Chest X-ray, AP view. Patient: 59 years old, sex M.
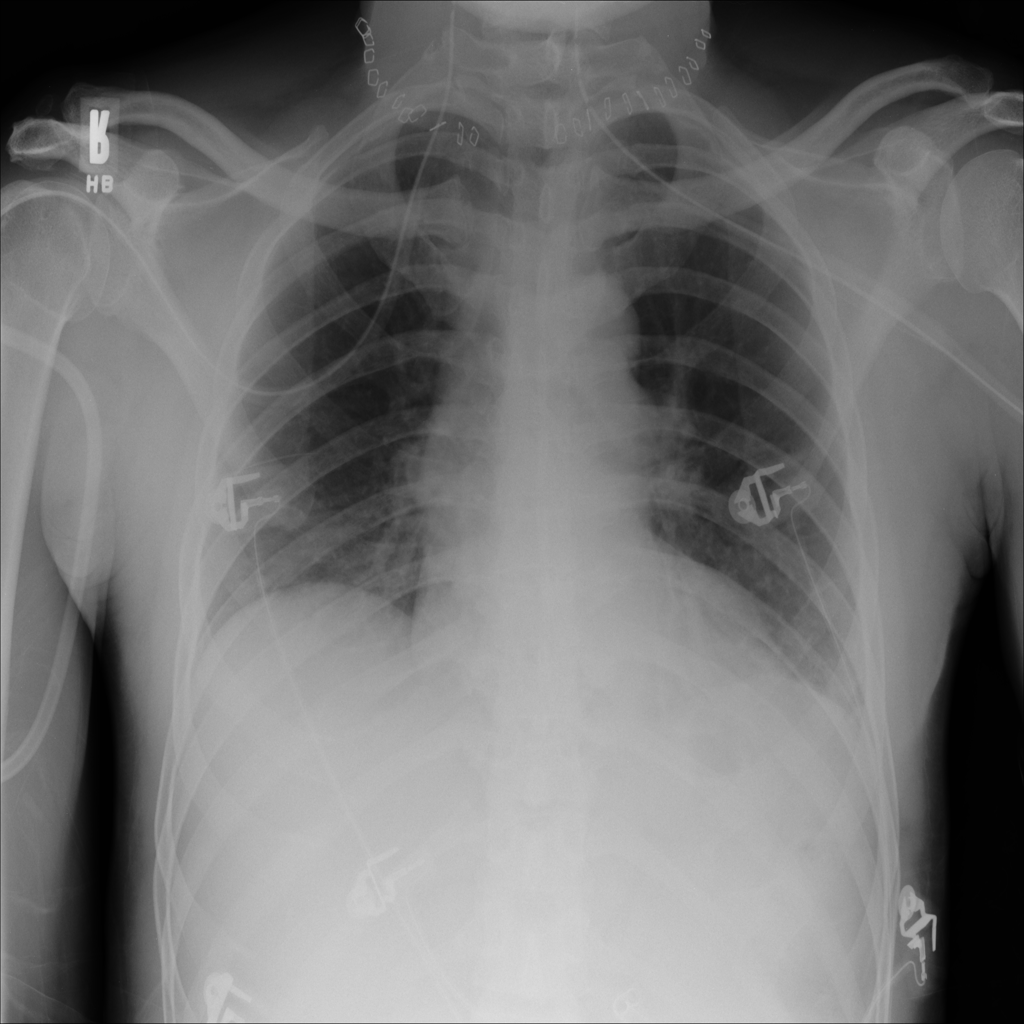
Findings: No Finding